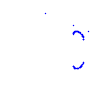
Particle: proton